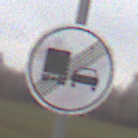
Verkehrszeichen: EndeUeberholverbotKraftfahrzeuge
Umgebung: Outdoor, RoadRail
Tageszeit: Midday
Wetter: Overcast
Licht: Natural
Jahreszeit: NotSpecified
Kontrast: LowContrast